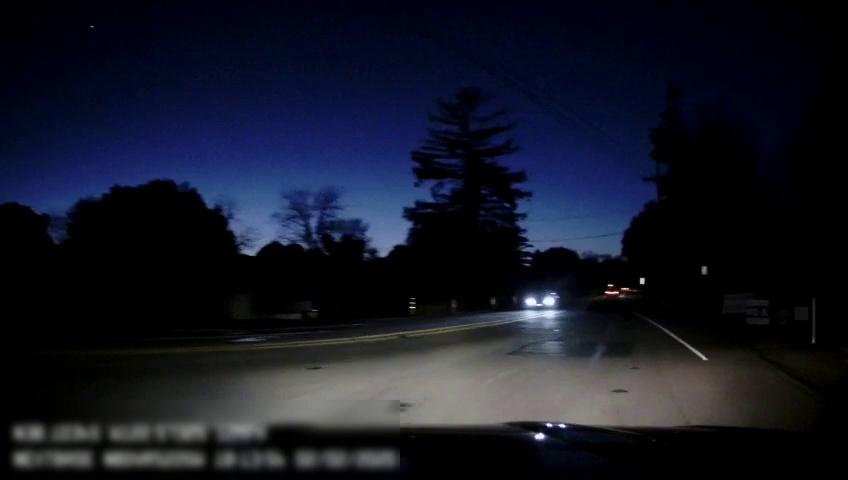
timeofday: Night
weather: Other
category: Drivable Space
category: Vehicles | Car
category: Vehicles | SUV
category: Lanes | Opposite Lane
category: Lanes | Opposite Lane
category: Lanes | Current Lane
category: Lanes | Current Lane